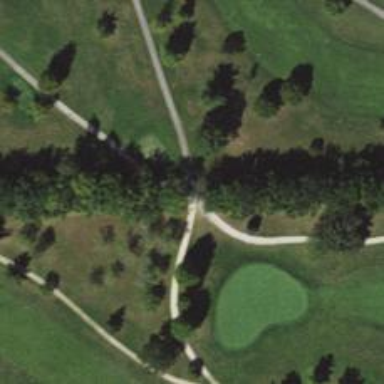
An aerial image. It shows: Service road designated as golf cart path.